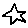
Label: star